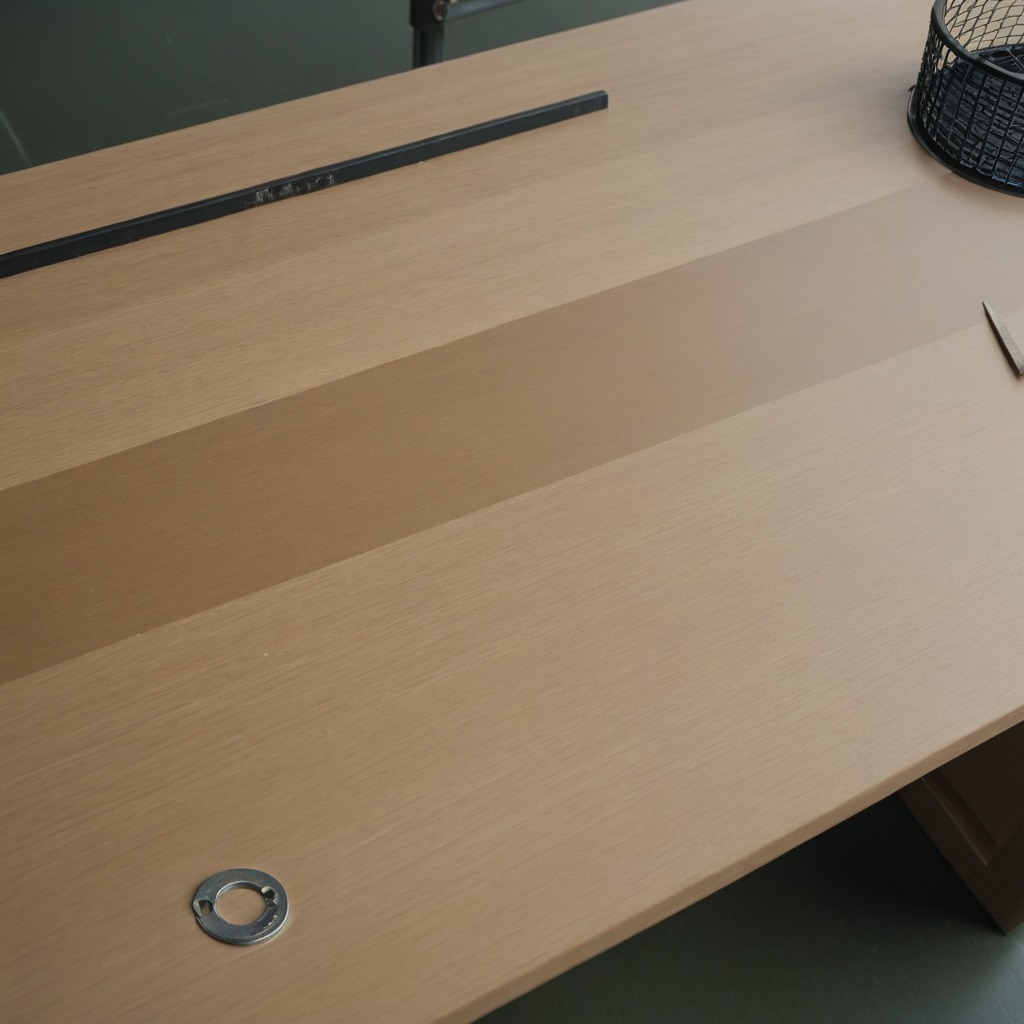
A flat metal washer is lying on the workbench.